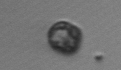
Label: Dinophyceae